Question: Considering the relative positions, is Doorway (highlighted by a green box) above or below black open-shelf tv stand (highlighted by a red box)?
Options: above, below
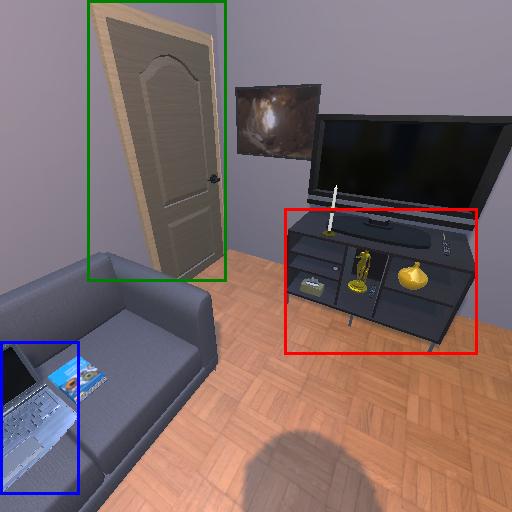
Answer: above